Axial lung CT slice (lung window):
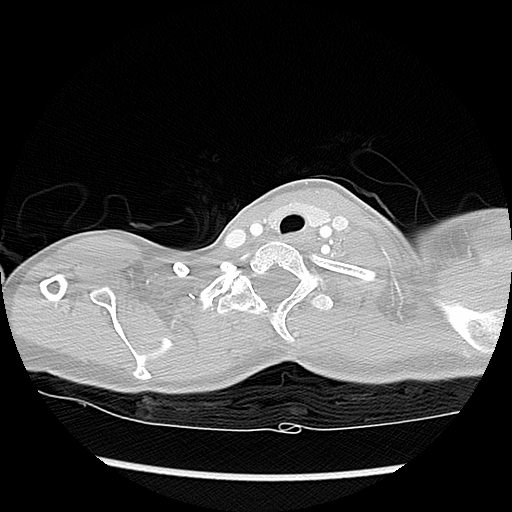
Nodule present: no